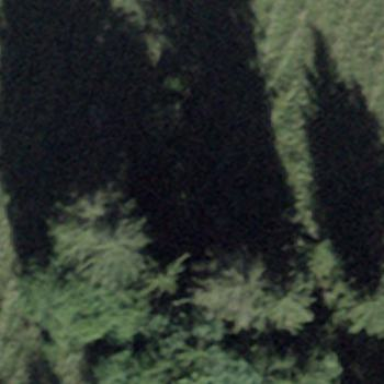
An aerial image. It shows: Forest area.